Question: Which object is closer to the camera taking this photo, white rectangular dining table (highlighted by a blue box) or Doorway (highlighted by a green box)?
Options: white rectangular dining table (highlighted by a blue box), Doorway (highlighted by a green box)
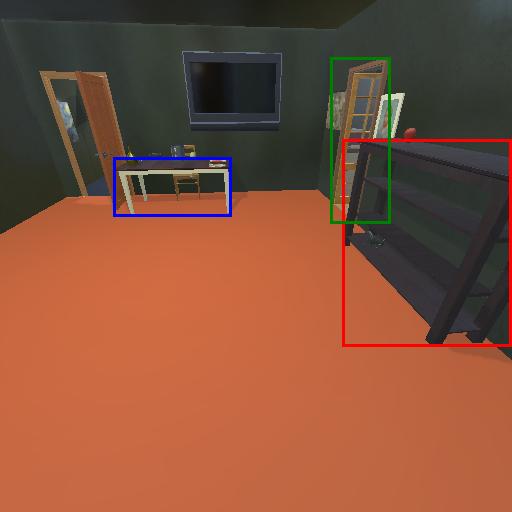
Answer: white rectangular dining table (highlighted by a blue box)